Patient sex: M
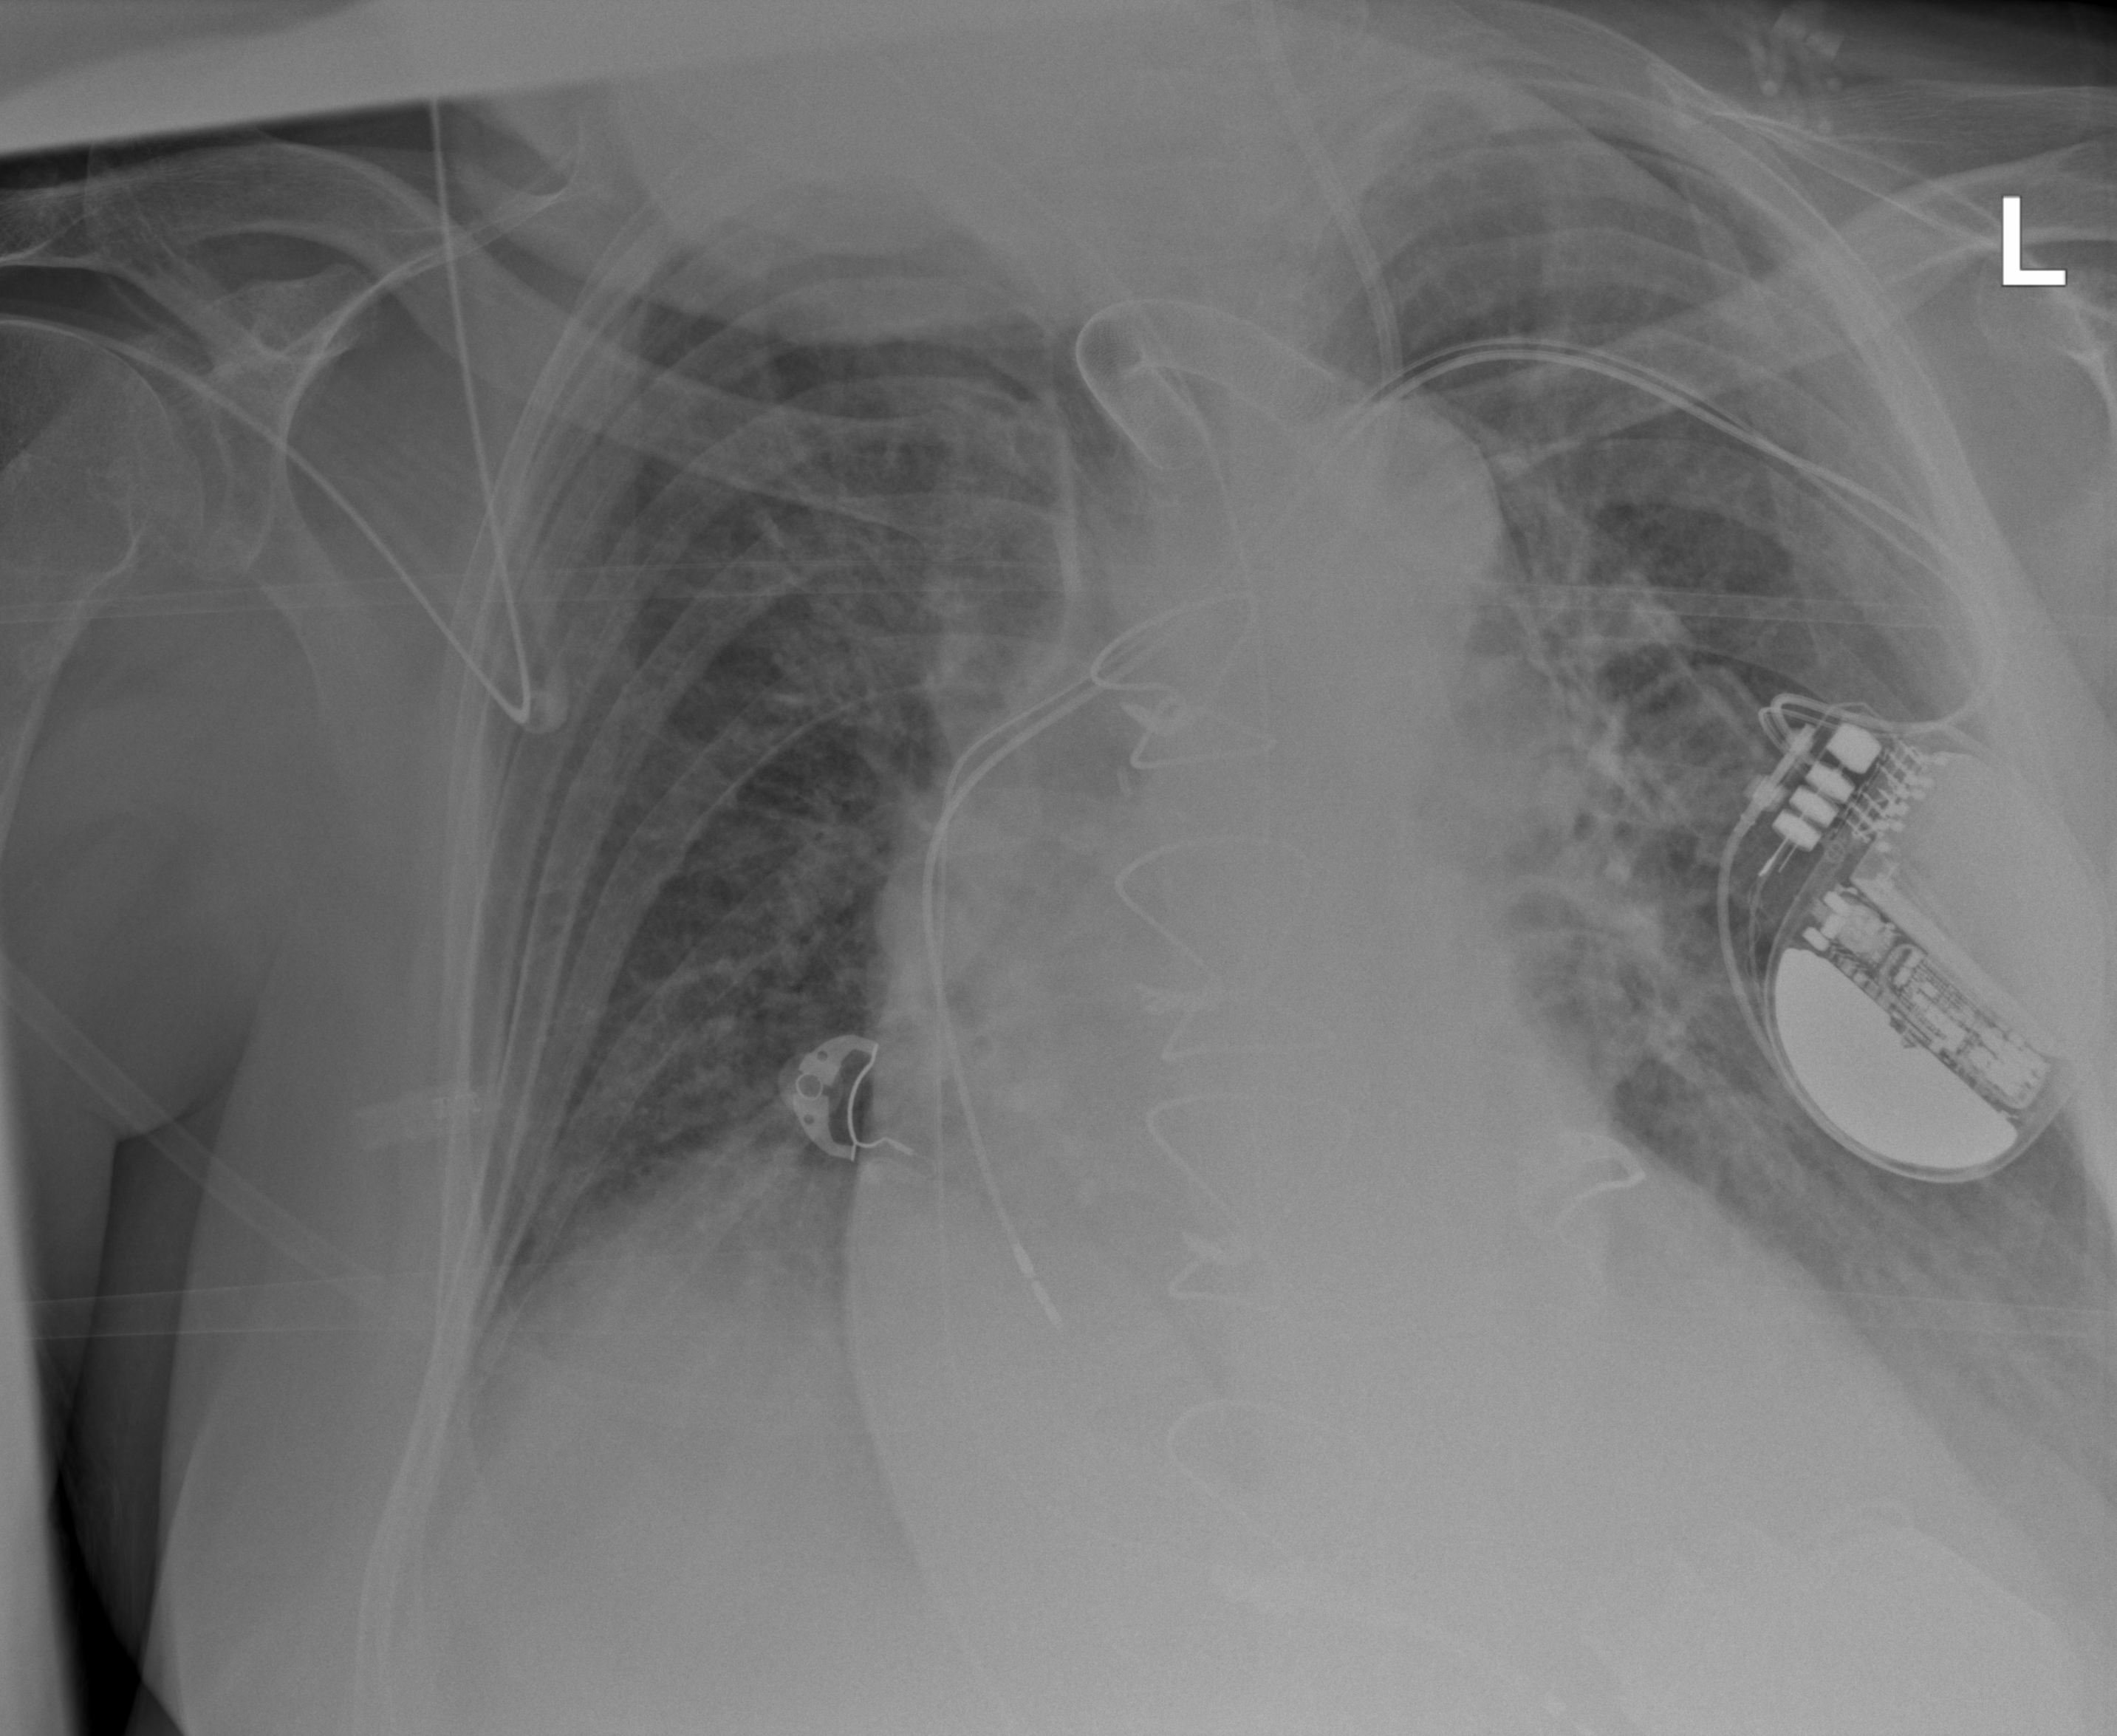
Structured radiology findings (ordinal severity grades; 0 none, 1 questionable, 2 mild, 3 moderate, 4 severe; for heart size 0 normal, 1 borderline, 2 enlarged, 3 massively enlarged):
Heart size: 2
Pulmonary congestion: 3
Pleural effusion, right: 0
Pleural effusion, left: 2
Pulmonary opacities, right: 2
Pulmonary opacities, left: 2
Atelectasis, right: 2
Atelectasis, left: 2